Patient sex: M
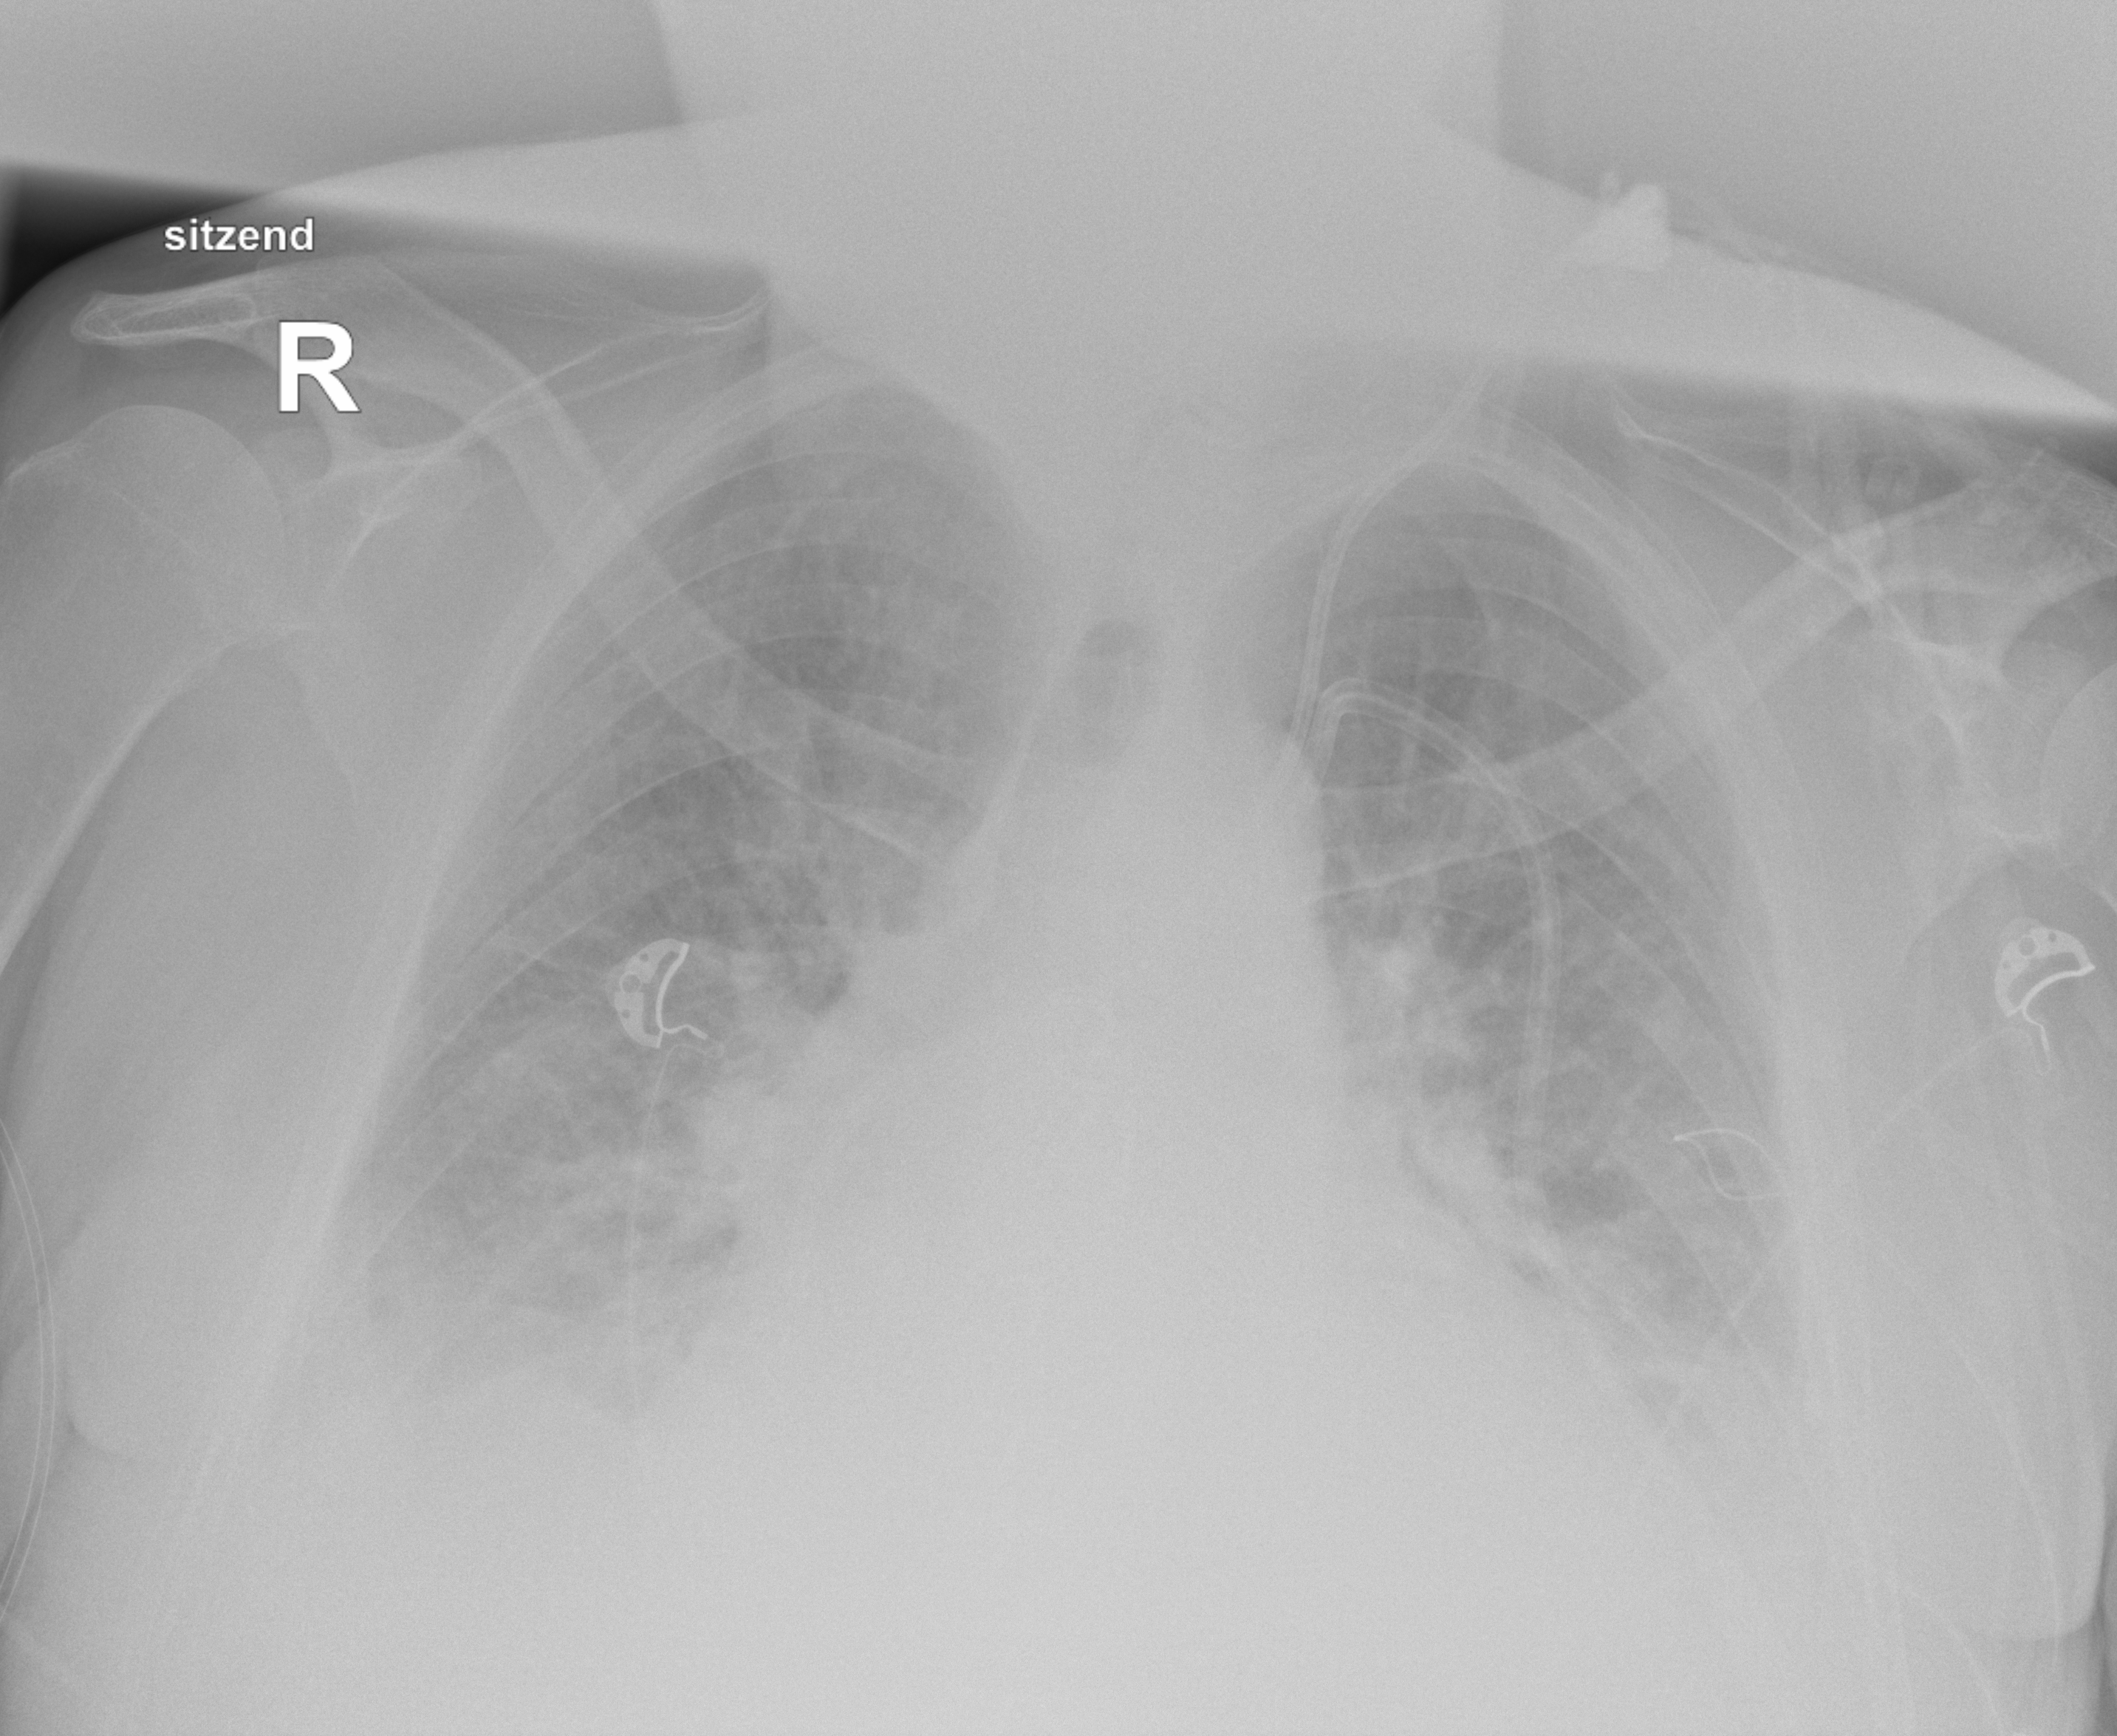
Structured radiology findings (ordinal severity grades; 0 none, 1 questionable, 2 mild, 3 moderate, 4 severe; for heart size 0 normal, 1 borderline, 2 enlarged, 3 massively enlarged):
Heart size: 2
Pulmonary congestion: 3
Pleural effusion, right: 2
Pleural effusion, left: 2
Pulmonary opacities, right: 2
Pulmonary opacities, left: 2
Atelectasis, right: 2
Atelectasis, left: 3